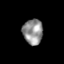
Tissue: lung
Cell type: Others
Senescence score: 0.243
Nuclear area (px): 494
Mean DAPI intensity: 146.154